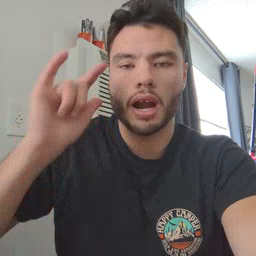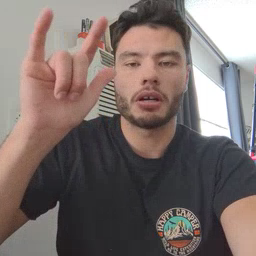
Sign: airplane